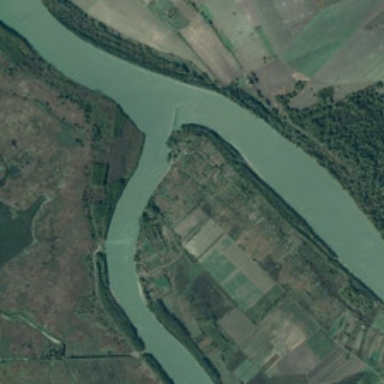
Many green trees are in two sides of a river with branches .